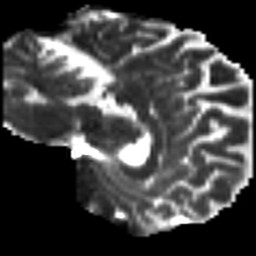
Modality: T2w
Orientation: sagittal
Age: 48
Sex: male
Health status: healthy
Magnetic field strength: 3 T
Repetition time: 8.4 s
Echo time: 0.0926 s